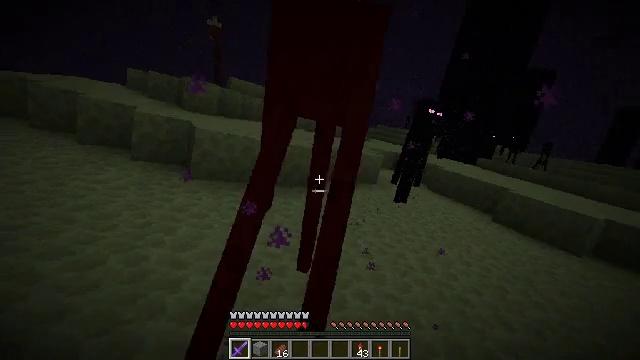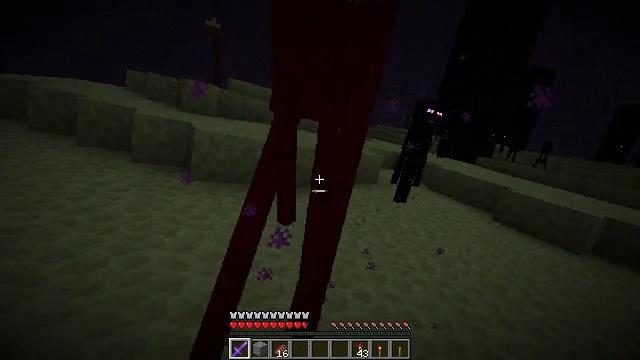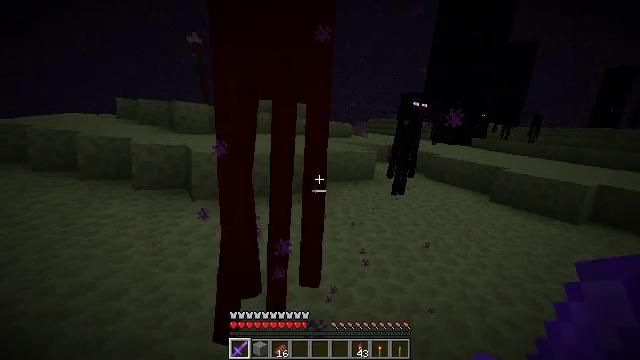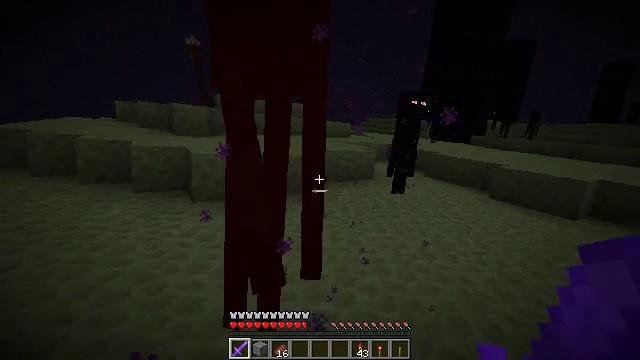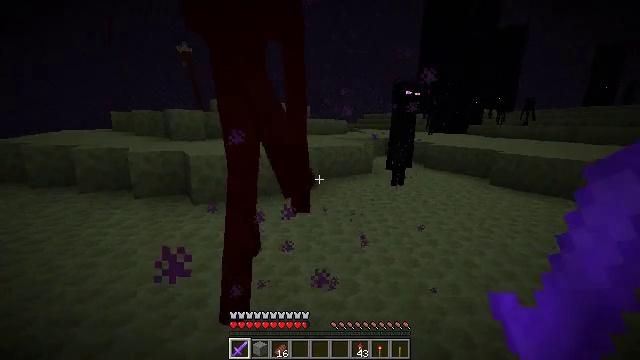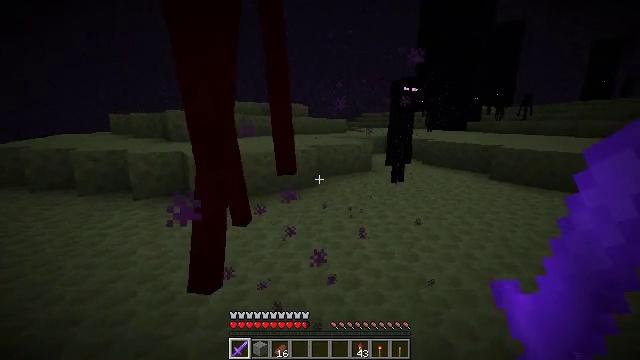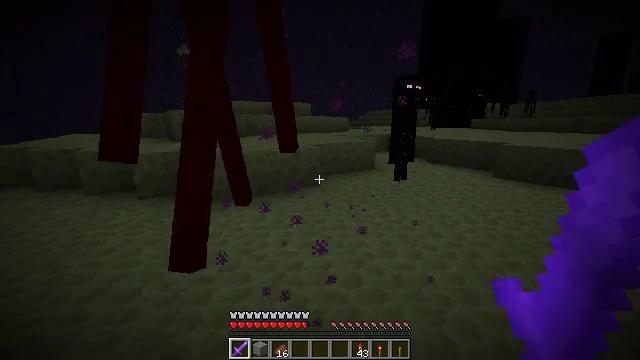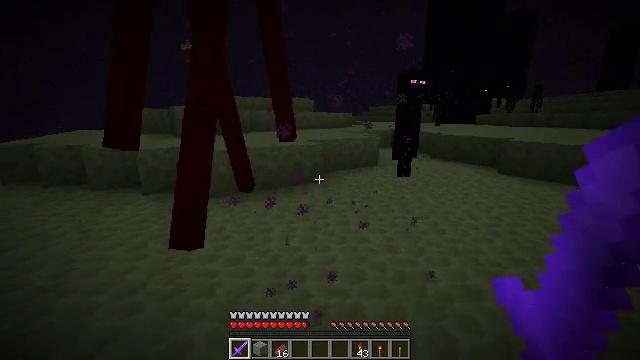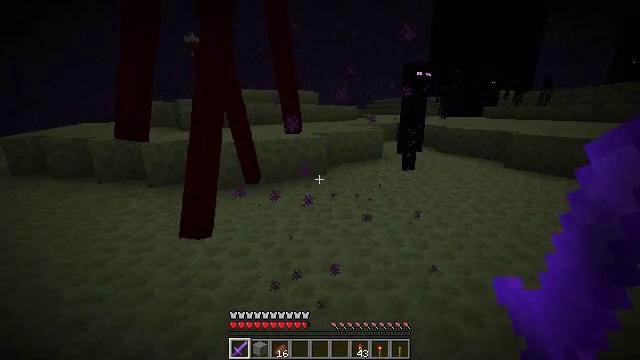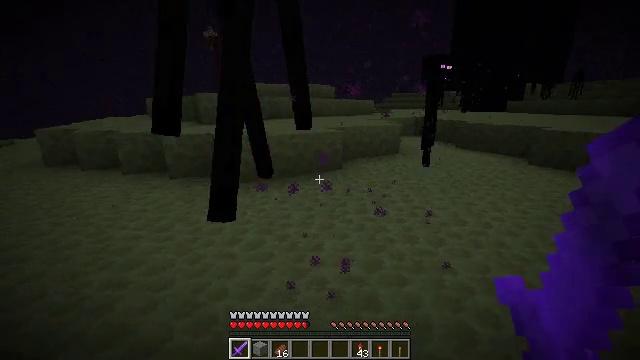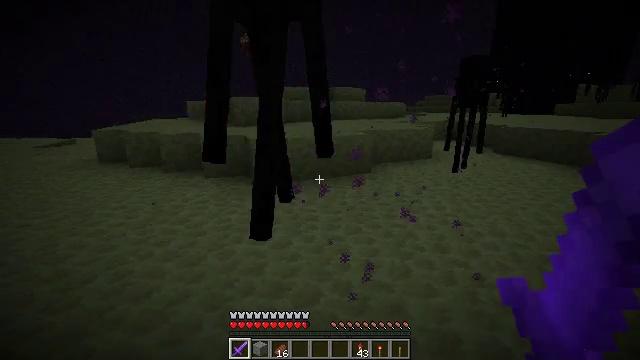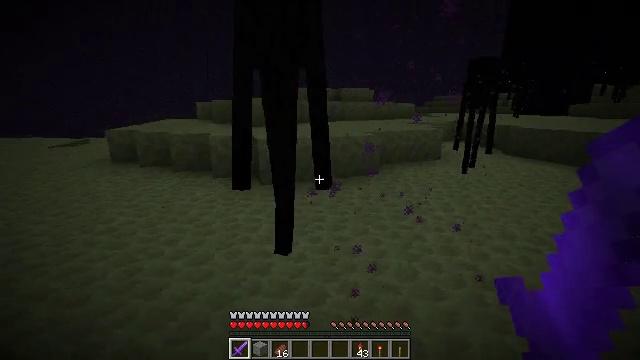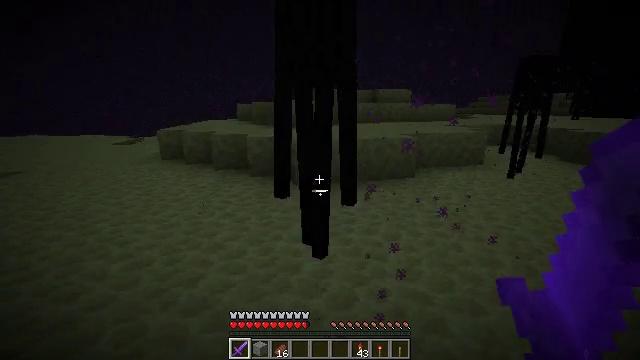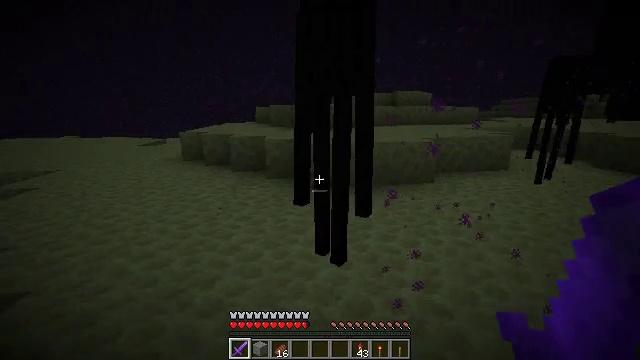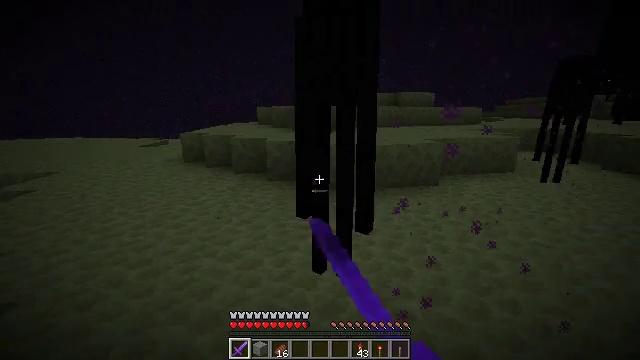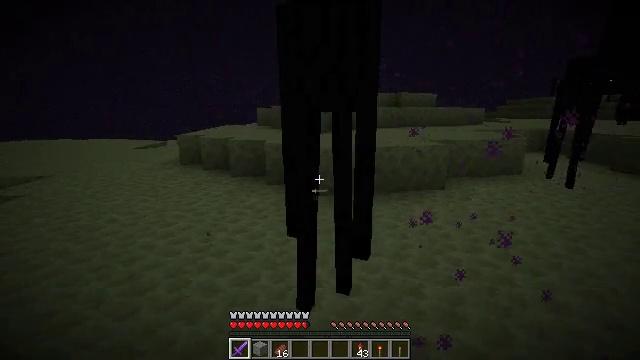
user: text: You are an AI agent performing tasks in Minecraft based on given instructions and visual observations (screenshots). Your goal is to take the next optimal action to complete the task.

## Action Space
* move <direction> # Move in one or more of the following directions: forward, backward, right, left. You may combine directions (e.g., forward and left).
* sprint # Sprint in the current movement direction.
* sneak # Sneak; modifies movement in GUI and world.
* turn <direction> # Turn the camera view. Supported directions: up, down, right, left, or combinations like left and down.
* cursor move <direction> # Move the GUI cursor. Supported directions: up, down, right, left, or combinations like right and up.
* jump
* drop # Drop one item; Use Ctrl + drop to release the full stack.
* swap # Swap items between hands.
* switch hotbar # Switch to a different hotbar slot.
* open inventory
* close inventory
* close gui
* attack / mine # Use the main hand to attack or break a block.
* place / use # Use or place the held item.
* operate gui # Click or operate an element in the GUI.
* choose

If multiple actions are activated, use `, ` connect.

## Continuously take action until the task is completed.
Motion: motion action
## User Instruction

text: Kill mobs.
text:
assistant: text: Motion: attack / mine
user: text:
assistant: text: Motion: move forward, attack / mine
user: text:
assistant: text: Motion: move forward, attack / mine
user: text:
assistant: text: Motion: move forward, attack / mine
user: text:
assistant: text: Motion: attack / mine
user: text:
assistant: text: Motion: attack / mine
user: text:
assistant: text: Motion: attack / mine
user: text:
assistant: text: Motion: turn down, attack / mine
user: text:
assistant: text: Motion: turn left and down, attack / mine
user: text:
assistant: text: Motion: turn left
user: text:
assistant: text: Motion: turn left
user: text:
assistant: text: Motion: turn left
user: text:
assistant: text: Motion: move forward, turn left, attack / mine
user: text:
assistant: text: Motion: move forward, attack / mine
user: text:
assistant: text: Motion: move forward, attack / mine
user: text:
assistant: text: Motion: no_op
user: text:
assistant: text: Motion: attack / mine
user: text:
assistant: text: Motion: attack / mine